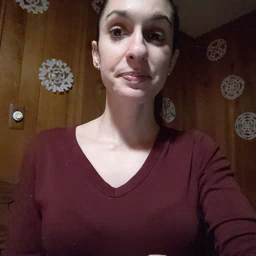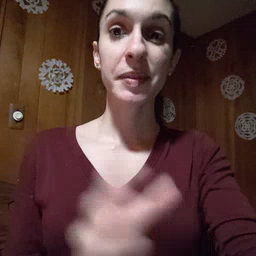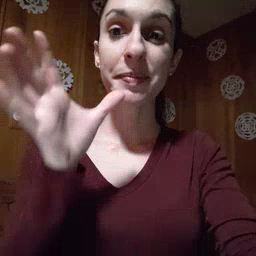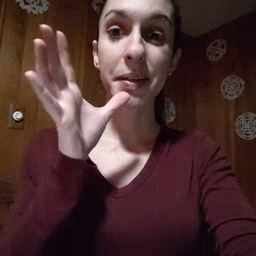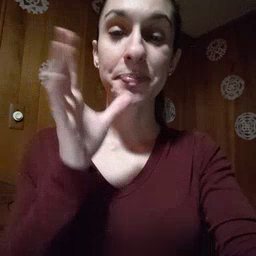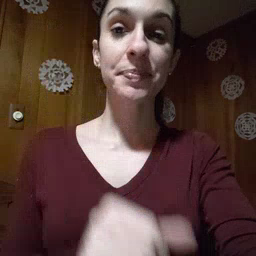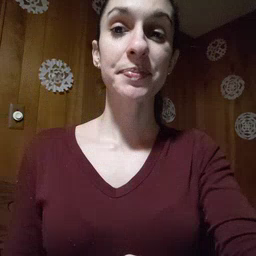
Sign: mom